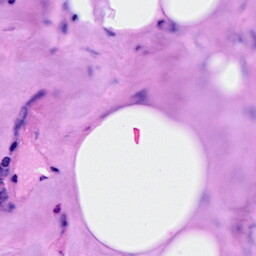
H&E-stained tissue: Breast